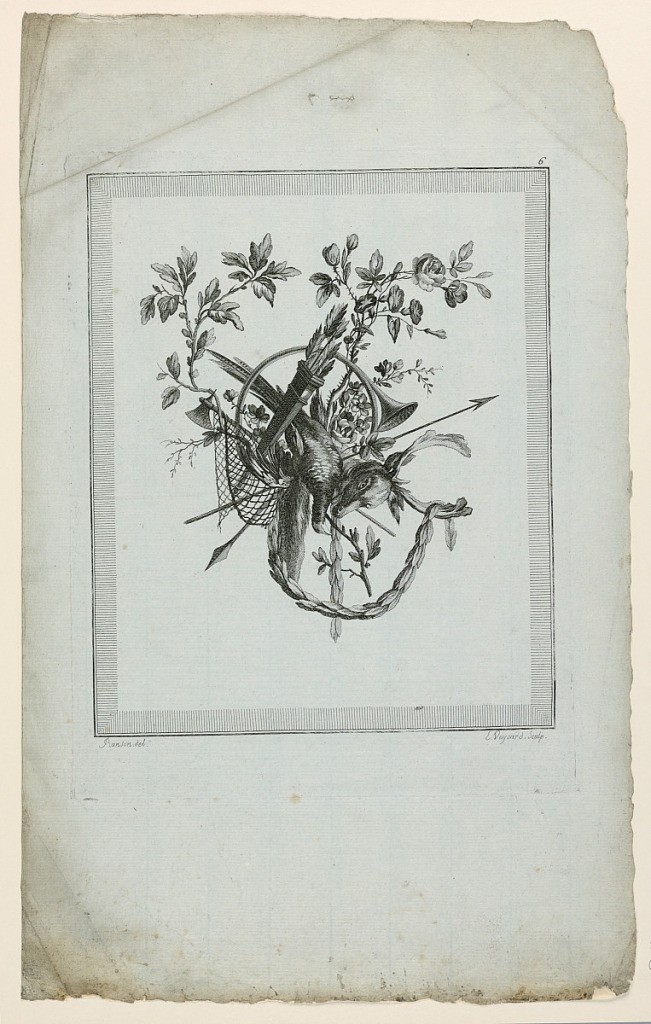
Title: Trophy with Implements of the Hunt, Plate 6 from "Suite de Trophées de chasse," Suite VI
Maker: Etienne Claude Voysard, French, 1746 - 1812
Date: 1778
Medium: Engraving on paper
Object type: Print
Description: A stag's head and dead pheasant with other implements of the hunt and flower garlands form a trophy. Below, engraver's and designer's names. From: "Suite de Trophées de chasse," suite VI, planche 6.